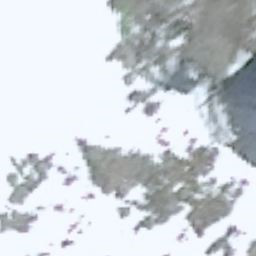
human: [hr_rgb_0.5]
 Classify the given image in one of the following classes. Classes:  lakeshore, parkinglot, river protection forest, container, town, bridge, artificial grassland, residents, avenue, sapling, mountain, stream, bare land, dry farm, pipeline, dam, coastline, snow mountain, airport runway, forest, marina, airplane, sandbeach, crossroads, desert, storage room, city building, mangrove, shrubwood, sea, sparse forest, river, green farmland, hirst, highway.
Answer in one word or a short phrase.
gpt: snow mountain